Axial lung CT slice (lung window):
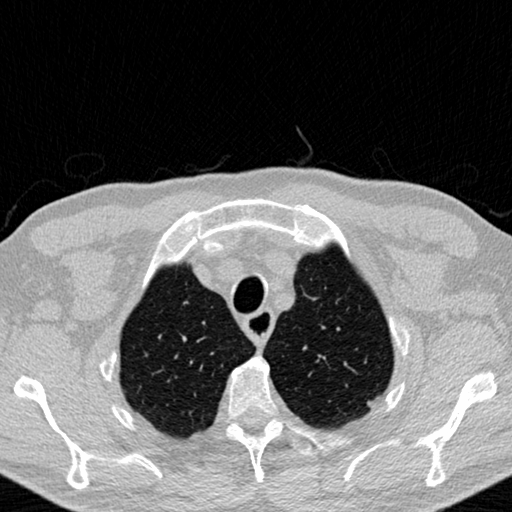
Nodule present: no